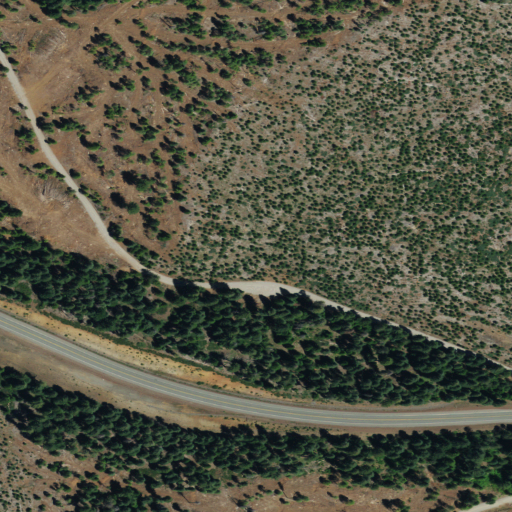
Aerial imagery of mountain in California named Dead Horse Summit containing shrub, grassland, evergreen forest, open development, medium intensity development, and low intensity development